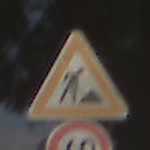
Verkehrszeichen: Arbeitsstelle
Zusatzzeichen unten: Geschwindigkeit60
Umgebung: Outdoor, Nature
Tageszeit: MorningAfternoon
Wetter: Clear
Licht: Natural
Jahreszeit: NotSpecified
Kontrast: HighContrast